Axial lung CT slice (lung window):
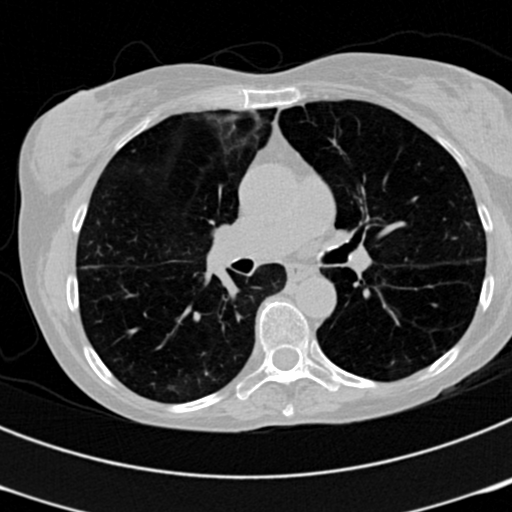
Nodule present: no